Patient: sex M, age 43
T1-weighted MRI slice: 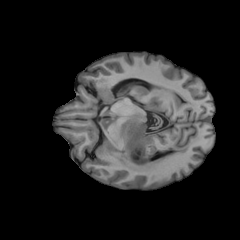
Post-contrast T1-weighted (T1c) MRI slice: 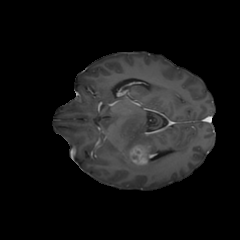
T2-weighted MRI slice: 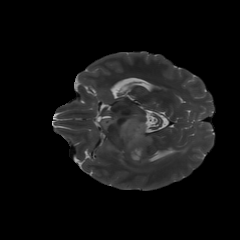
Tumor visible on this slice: yes
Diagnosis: Glioblastoma, IDH-wildtype
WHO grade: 4